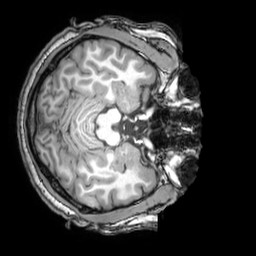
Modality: T1w
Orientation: axial
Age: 22
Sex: male